Question: I have 3 block elements (2 navbars and one picture) in one container, all are floating and have a fluid width. The picture is in-between the navbars, so my left navbar and the pic have float:left and the right navbar has float:right.
My goal is to get the picture underneath the navbars on mobile devices. To do so I thought I just have to add float:none to the pic in my media query but the result is the right navbar positioning under the pic.
Is there maybe a way to re-arrange the divs in mobile-view?
Best solution would be a trick to tell the floating elements in which order they should float.

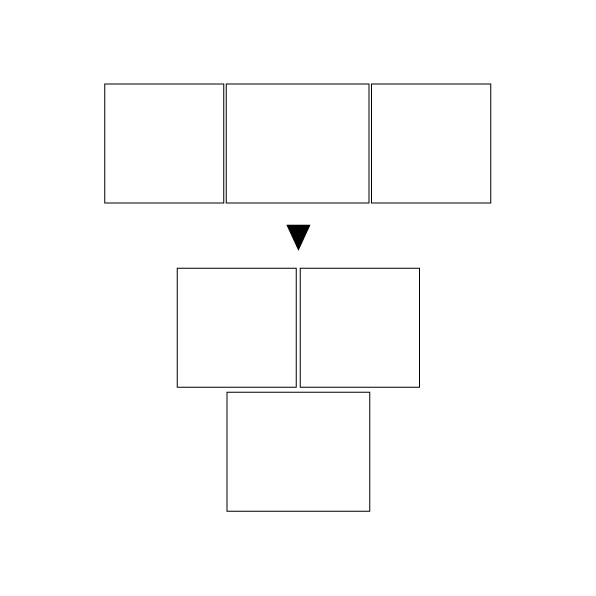
Answer: I think you're looking for 'clear:both'.. anyways, here's one way around it;you can adjust the width's and what not, but you get the idea: <URL>. Also, note that because all items are floating.. you can place the image AFTER both navbars & have it displayed in the center at larger widths.